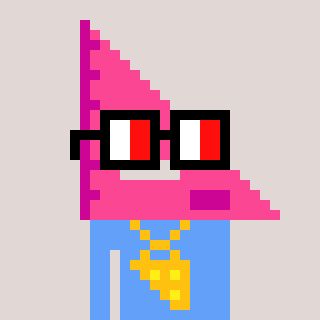
a pixel art character with square glasses with black frames and red eyes, a squadron ruler-shaped head and a blue-colored body on a warm background